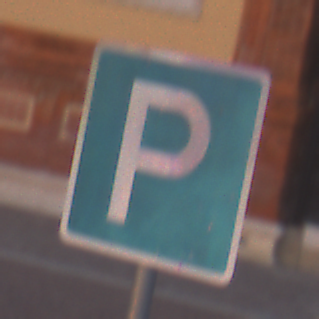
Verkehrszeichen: Parken
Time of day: SunriseSunset
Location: Outdoor (Urban)
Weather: Clear
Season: NotSpecified
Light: Natural